Interaction volume radius: 5 \u00c5
Interaction volume height: 15 \u00c5
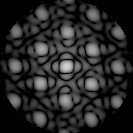
Disorder parameter: 0.1753